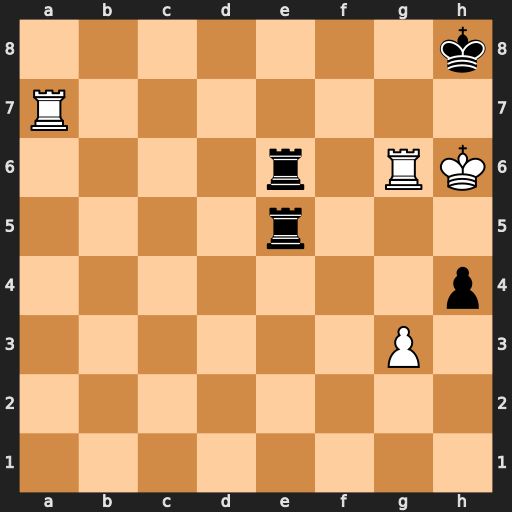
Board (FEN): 7k/R7/4r1RK/4r3/7p/6P1/8/8
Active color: w
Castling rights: -
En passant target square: -
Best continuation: Rh7#